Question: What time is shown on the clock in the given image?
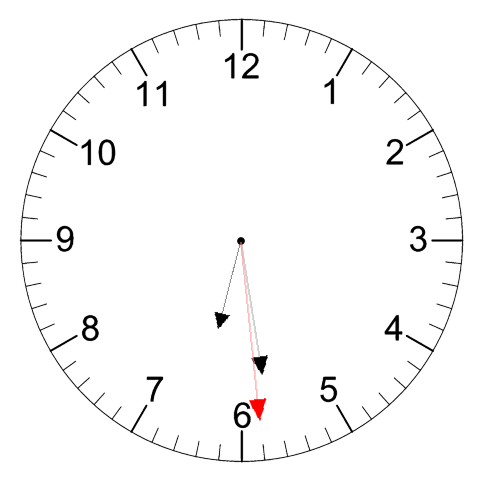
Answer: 06:28:29